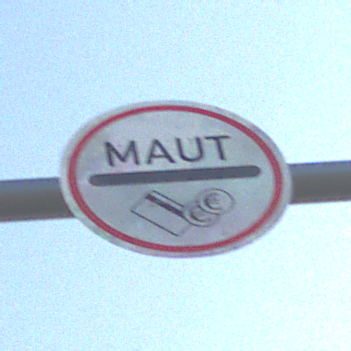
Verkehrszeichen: MautflichtigeStrecke
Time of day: SunriseSunset
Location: Outdoor (Urban)
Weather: Clear
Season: NotSpecified
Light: Natural